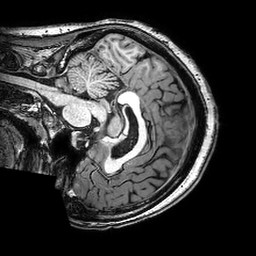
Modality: T1w
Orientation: sagittal
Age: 34
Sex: female
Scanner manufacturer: philips
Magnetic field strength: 3 T
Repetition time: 0.008206 s
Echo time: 0.00376 s